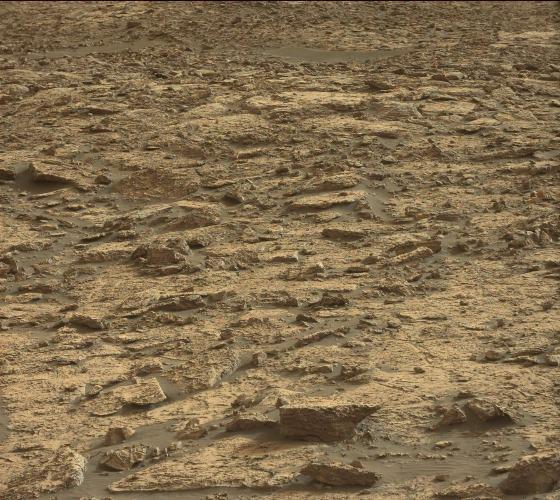
Terrain classes present: Bedrock, Gravel / Sand / Soil, Rock, Shadow